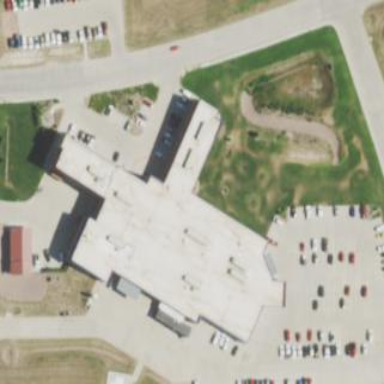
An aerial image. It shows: Hospital.